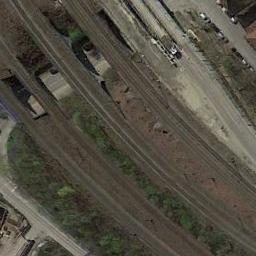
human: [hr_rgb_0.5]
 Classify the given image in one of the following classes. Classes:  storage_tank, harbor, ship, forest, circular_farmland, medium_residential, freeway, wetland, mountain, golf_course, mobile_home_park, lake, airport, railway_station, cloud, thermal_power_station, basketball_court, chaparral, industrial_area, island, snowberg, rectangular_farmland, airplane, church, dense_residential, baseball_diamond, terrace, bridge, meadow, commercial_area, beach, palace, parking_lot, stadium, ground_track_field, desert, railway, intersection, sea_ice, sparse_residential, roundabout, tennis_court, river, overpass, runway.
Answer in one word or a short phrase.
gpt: railway